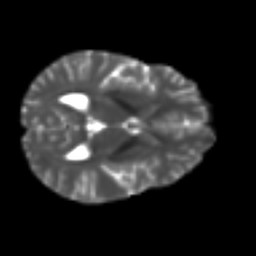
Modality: T2w
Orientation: axial
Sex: female
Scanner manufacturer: ge
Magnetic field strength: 3 T
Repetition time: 7 s
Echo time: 0.08 s